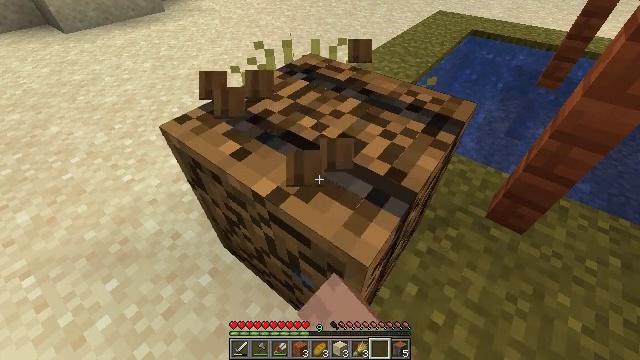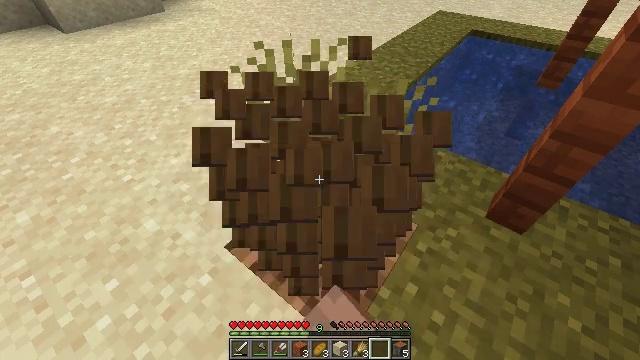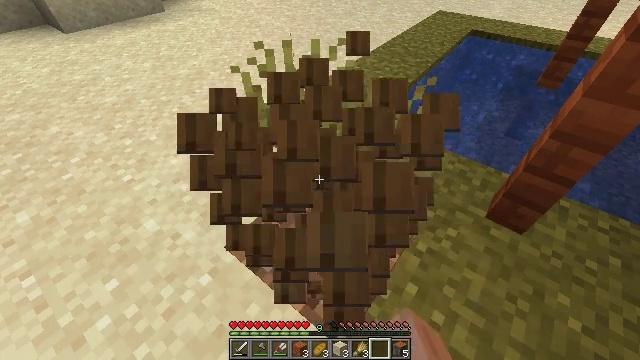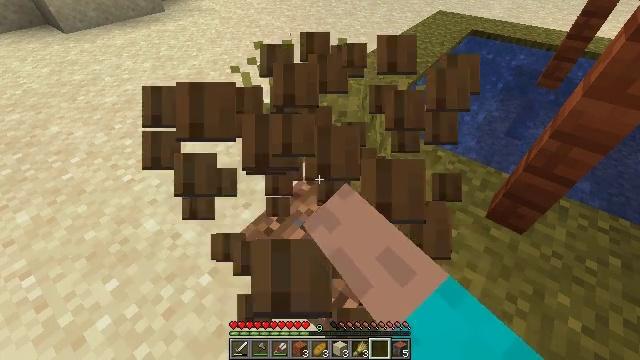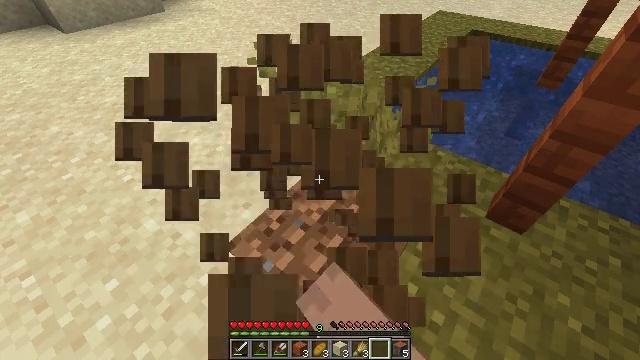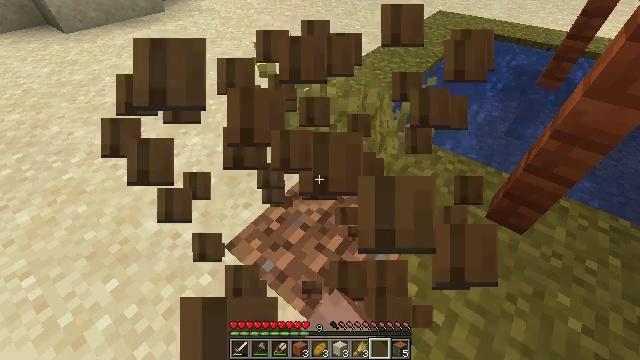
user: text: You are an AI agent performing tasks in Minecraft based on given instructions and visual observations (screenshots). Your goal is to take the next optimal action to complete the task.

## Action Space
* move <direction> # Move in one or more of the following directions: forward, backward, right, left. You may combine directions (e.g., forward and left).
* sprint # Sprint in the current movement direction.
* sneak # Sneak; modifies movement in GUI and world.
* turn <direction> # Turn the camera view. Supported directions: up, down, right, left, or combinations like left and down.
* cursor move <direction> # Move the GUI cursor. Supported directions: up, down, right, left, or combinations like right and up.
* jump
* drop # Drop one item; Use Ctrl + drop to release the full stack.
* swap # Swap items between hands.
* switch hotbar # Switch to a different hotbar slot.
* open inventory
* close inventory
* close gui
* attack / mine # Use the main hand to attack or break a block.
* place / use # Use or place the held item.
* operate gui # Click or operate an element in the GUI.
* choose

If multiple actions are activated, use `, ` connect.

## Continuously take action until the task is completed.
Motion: motion action
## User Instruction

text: Break the barrel to collect it.
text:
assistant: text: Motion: attack / mine
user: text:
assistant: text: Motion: attack / mine
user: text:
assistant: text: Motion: attack / mine
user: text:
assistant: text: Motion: attack / mine
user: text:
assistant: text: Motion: attack / mine
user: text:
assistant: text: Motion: attack / mine